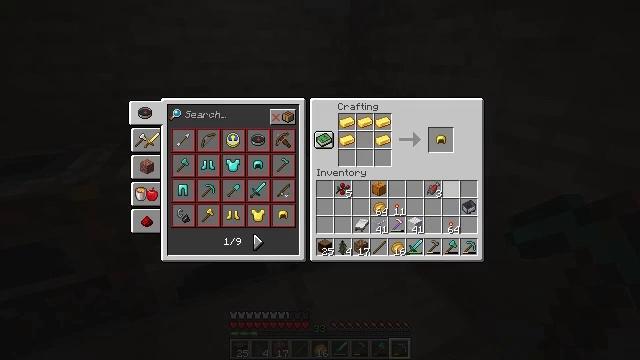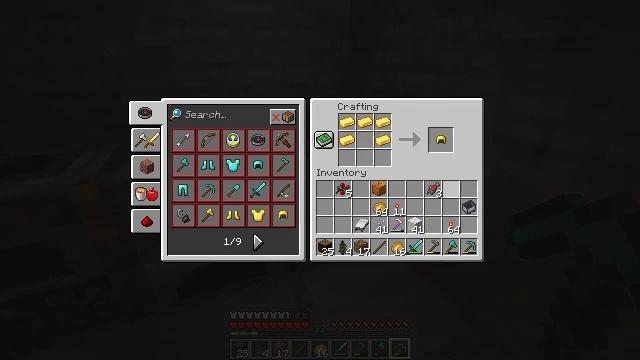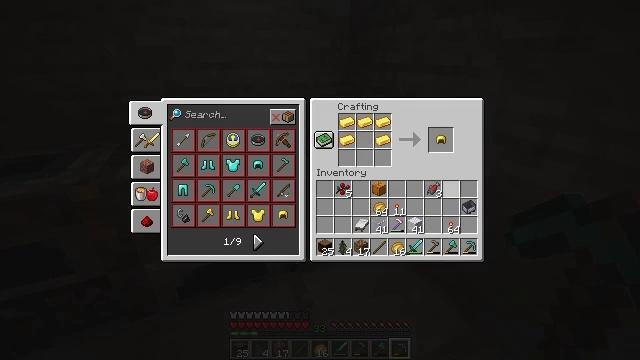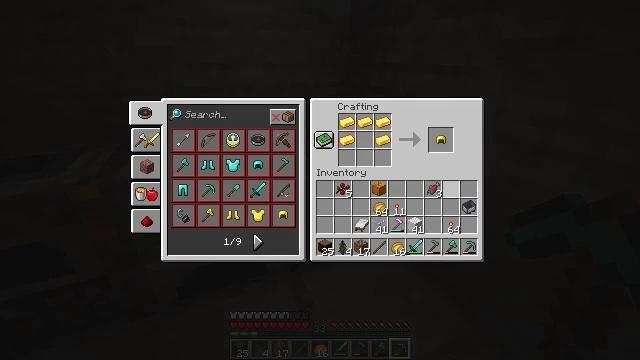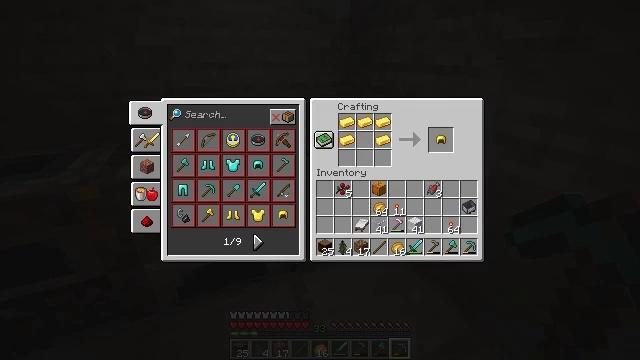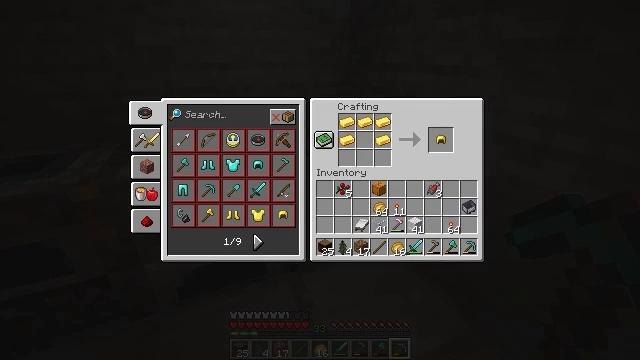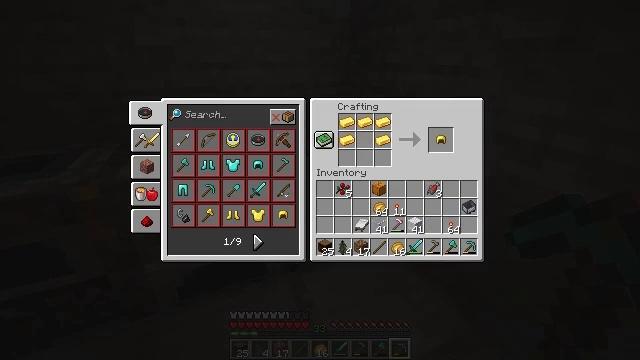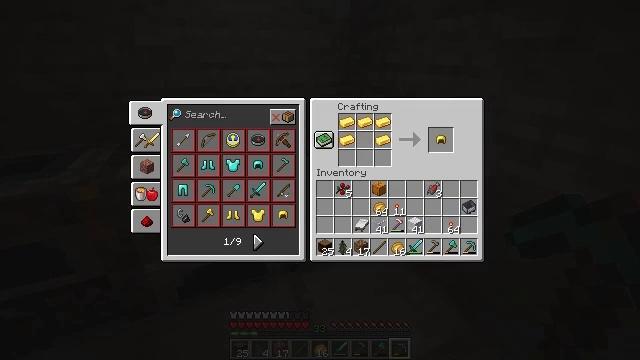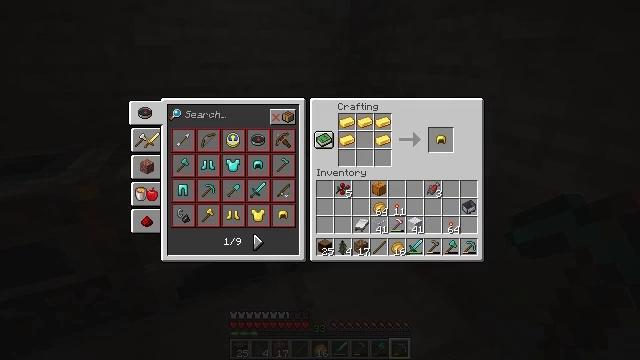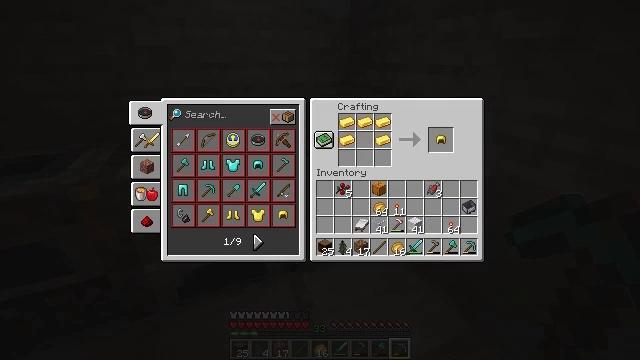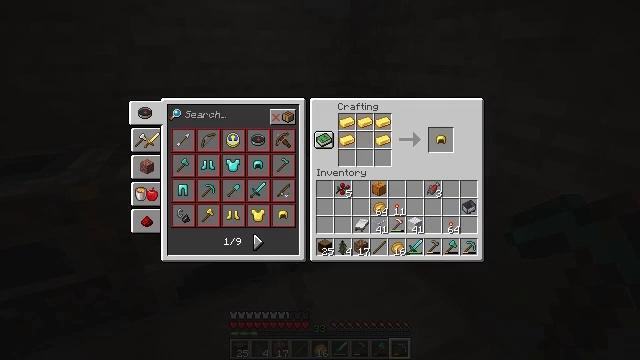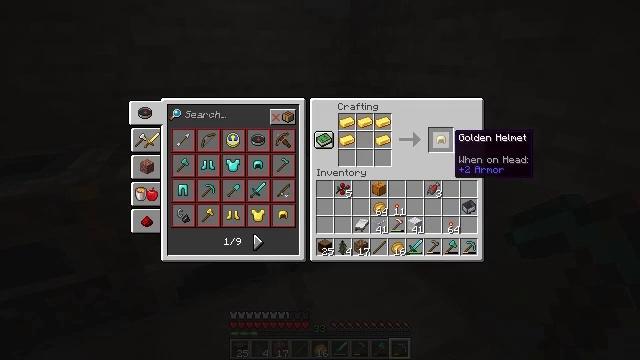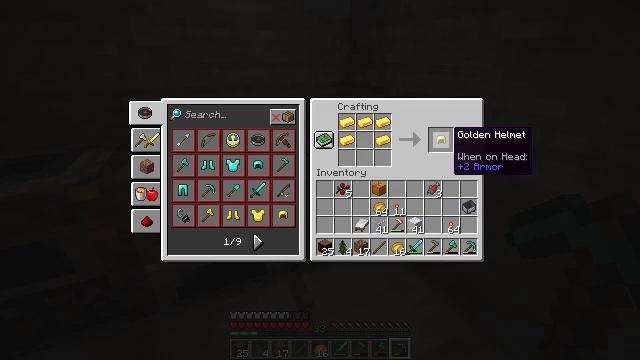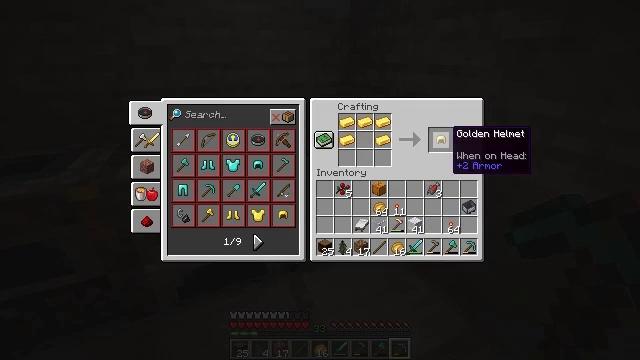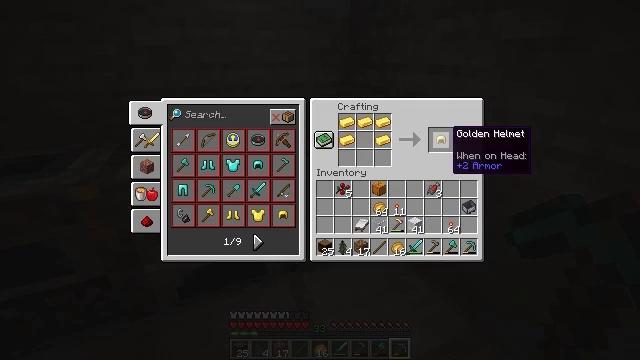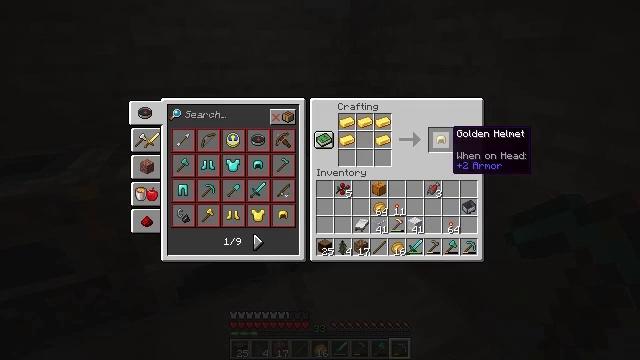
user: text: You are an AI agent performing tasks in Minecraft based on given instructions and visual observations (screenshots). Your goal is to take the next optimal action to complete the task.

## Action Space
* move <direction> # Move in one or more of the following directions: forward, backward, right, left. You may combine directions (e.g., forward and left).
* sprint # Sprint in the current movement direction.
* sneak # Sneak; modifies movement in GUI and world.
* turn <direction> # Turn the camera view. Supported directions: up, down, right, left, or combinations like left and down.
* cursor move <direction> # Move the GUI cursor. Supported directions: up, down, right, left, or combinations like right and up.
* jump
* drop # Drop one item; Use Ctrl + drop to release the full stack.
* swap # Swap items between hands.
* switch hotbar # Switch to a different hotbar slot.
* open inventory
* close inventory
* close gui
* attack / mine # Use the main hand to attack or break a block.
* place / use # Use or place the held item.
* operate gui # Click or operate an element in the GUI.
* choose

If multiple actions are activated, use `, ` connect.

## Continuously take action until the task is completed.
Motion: motion action
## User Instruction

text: Craft a helmet using gold ingots.
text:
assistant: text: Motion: no_op
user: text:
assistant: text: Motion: no_op
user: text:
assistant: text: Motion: no_op
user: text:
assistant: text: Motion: turn left and up
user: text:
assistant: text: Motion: turn left and up
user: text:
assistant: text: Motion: no_op
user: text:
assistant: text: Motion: no_op
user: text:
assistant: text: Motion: turn right
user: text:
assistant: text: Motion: turn right
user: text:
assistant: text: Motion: no_op
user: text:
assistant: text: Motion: no_op
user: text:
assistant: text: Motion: no_op
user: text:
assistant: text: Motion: no_op
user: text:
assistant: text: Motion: no_op
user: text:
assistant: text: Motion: no_op
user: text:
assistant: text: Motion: sneak
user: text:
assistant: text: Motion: sneak
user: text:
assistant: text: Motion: sneak
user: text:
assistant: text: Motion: sneak, attack / mine
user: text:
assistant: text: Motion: sneak, attack / mine
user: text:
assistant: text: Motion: sneak
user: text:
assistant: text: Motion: sneak
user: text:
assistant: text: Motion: sneak
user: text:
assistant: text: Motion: sneak